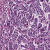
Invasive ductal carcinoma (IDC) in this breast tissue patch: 1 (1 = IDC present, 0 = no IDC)